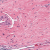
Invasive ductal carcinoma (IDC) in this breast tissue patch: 0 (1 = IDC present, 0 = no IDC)